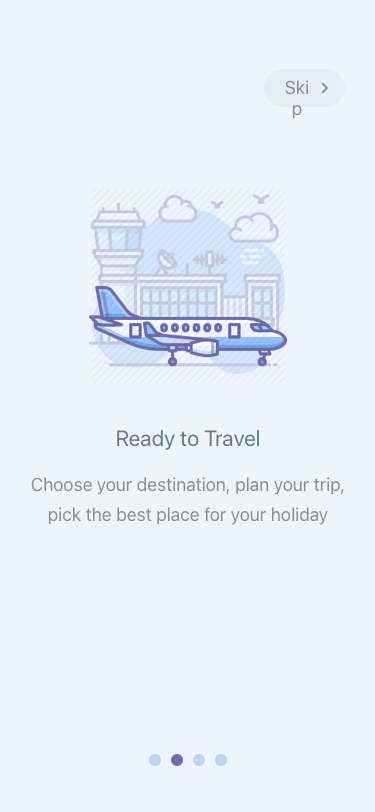
Text in this UI design:
Choose your destination, plan your trip, pick the best place for your holiday
Ready to Travel
Skip